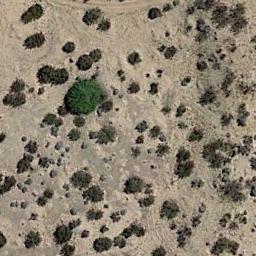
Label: chaparral